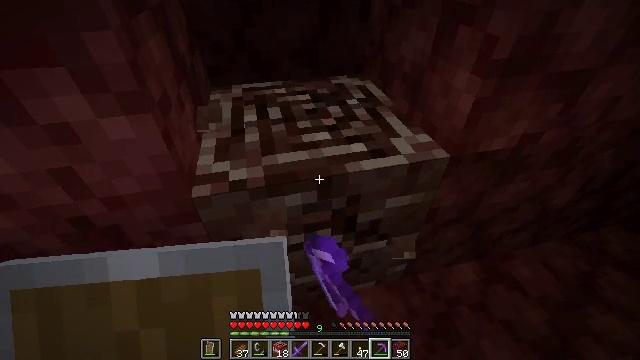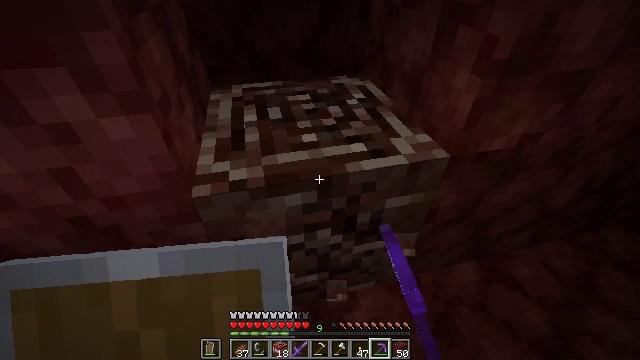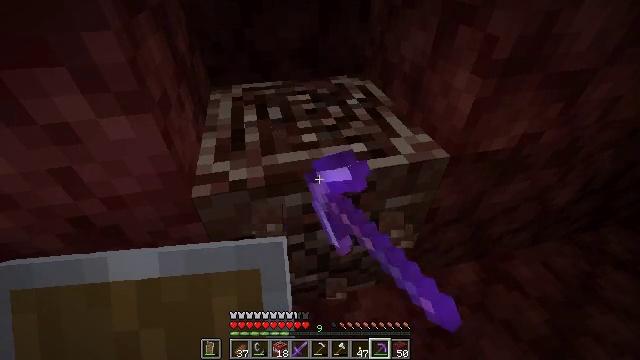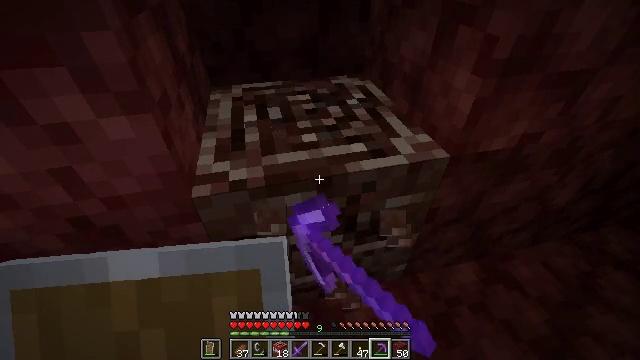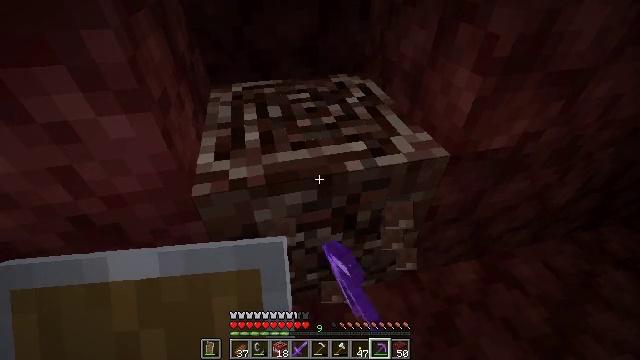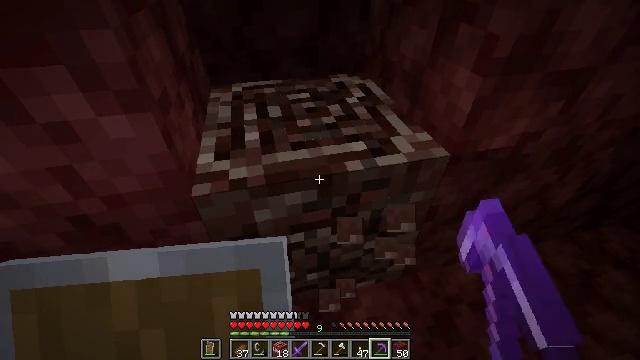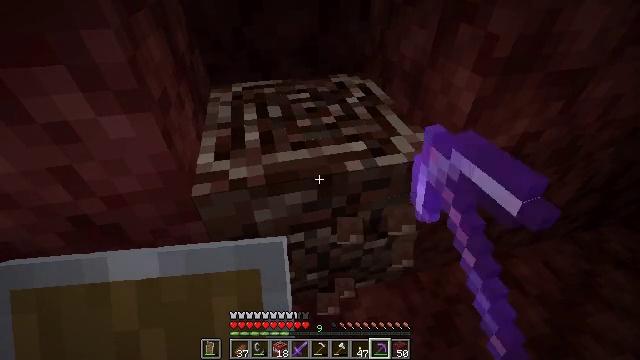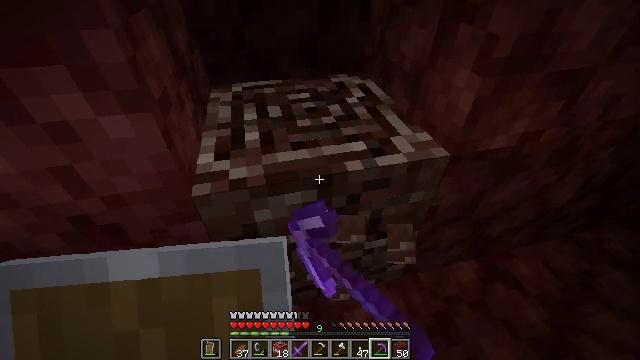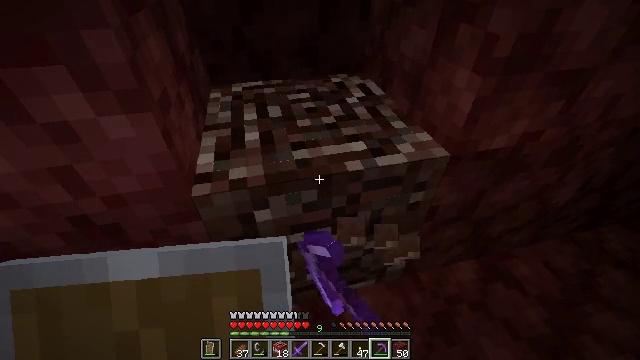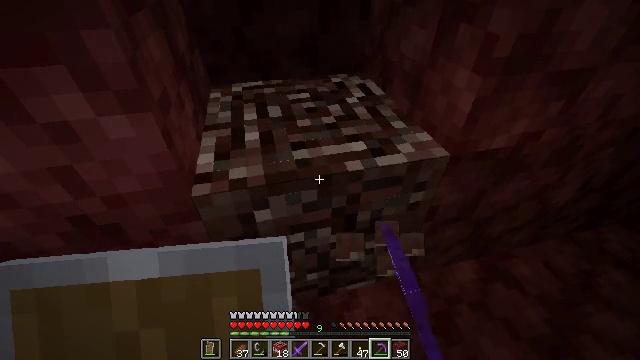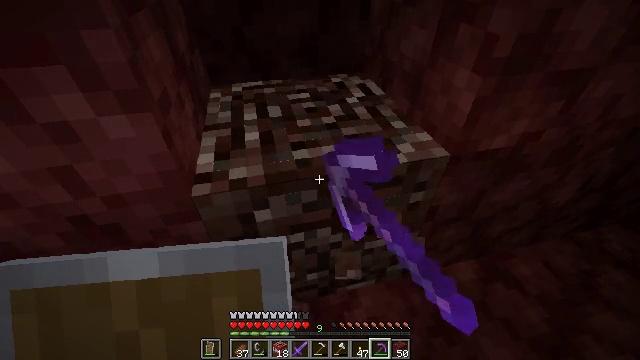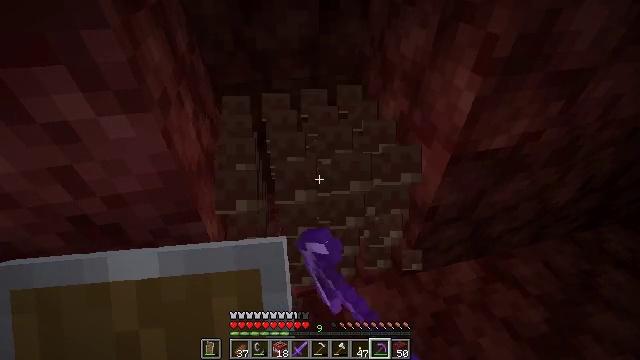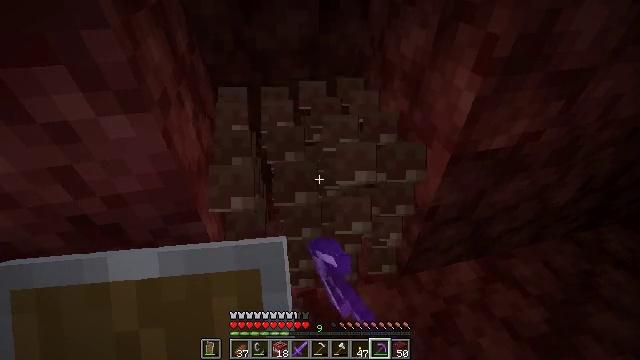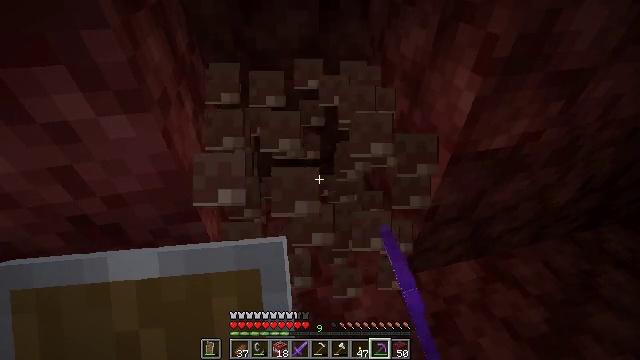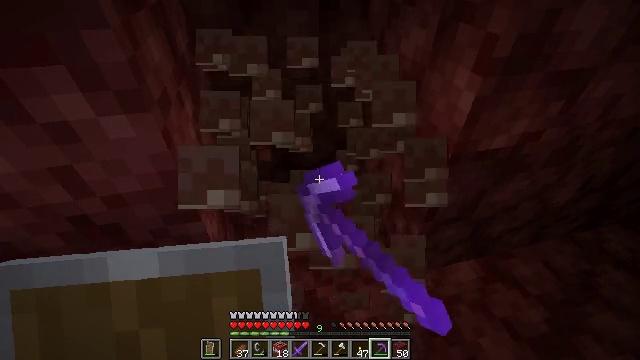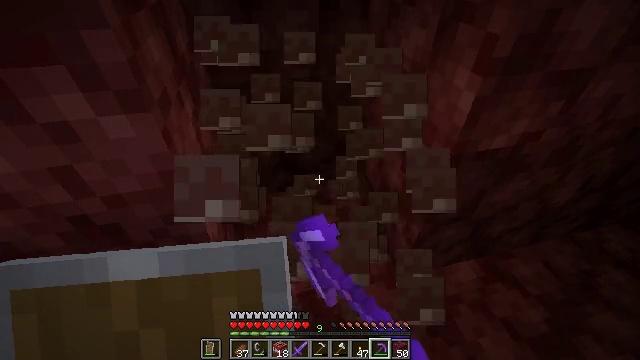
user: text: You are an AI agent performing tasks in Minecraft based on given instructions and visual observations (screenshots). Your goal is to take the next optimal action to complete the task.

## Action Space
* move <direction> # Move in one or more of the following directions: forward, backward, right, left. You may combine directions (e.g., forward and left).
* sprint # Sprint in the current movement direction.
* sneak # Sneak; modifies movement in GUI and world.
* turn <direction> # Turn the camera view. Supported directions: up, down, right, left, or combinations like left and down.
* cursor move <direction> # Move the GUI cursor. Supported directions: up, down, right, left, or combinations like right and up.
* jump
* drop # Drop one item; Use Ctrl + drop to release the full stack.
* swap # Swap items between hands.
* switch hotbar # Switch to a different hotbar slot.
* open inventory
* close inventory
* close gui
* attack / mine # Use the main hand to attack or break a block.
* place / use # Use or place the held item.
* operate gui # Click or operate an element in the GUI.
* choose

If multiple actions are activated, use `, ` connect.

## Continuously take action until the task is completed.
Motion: motion action
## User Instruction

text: Find and extract ancient debris from the Nether.
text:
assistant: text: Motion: attack / mine
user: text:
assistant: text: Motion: attack / mine
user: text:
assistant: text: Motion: attack / mine
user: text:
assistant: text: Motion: attack / mine
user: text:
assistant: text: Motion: attack / mine
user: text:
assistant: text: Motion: attack / mine
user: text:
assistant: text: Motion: attack / mine
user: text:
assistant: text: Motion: attack / mine
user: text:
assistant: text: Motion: attack / mine
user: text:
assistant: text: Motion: attack / mine
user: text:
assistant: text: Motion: attack / mine
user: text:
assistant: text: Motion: attack / mine
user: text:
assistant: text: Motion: attack / mine
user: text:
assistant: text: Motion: attack / mine
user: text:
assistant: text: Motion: attack / mine
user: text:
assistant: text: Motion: no_op